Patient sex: F
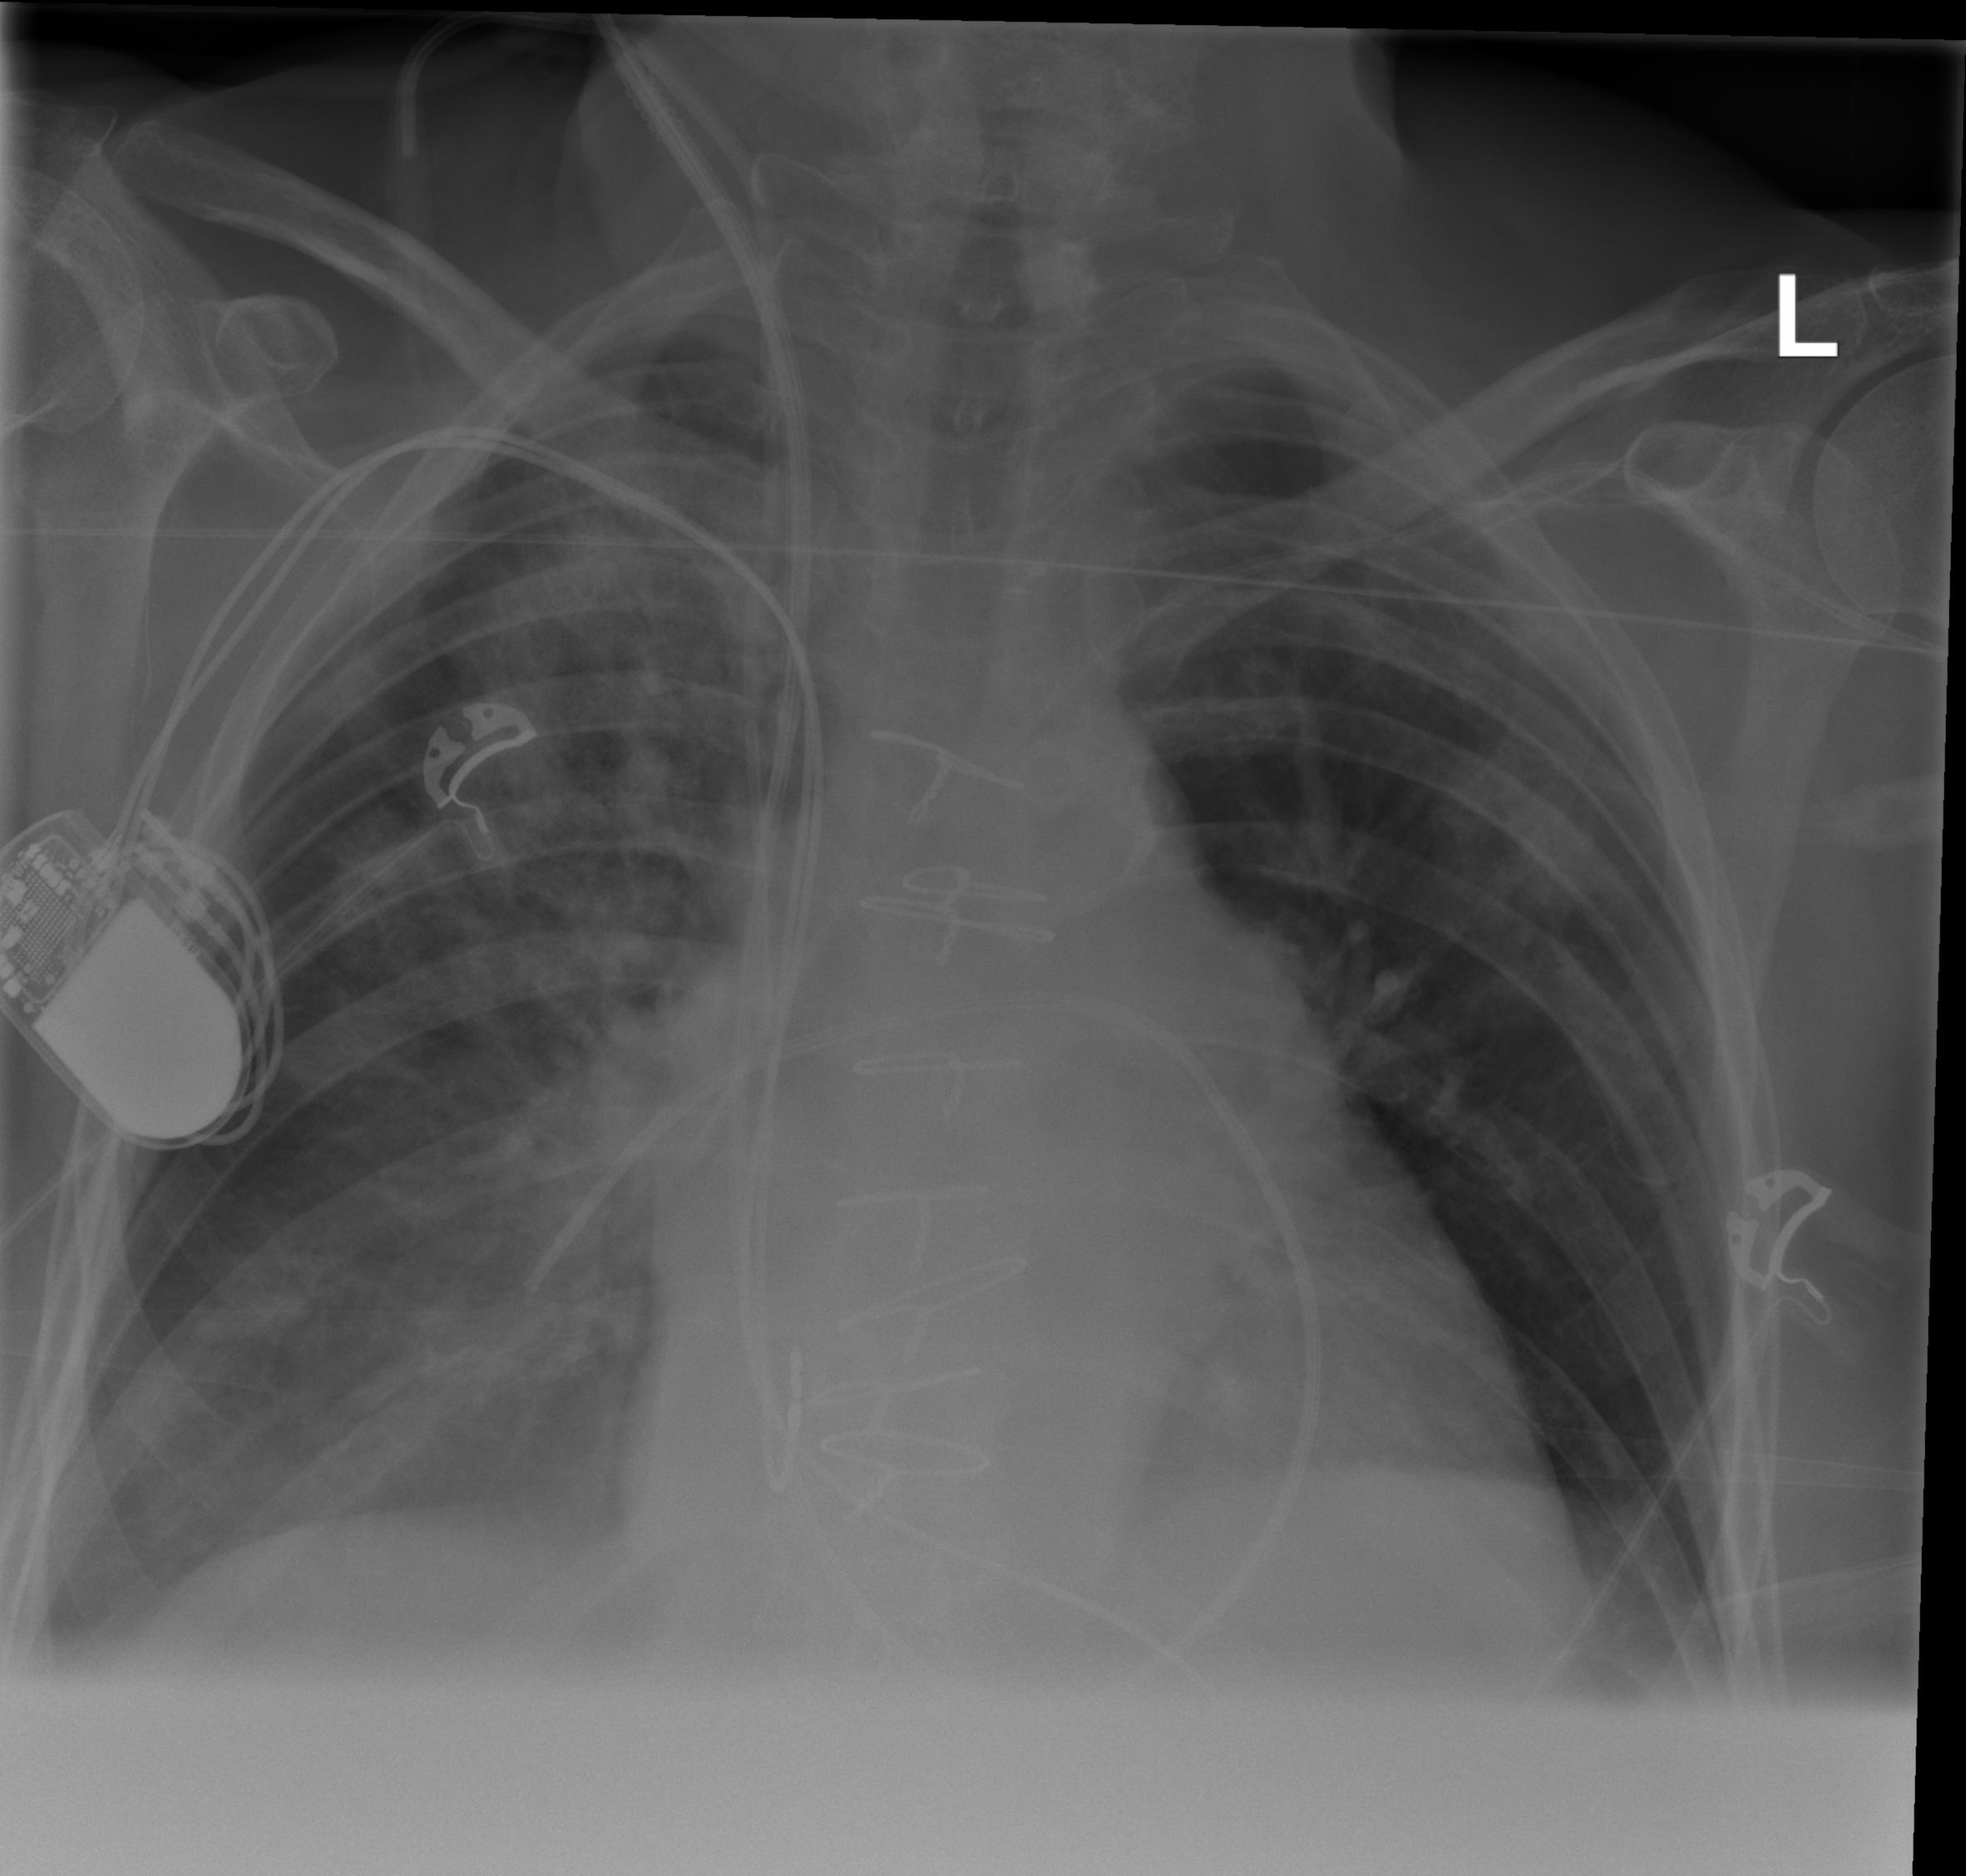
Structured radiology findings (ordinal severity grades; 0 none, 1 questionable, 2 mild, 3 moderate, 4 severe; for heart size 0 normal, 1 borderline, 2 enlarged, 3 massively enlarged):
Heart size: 0
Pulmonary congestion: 0
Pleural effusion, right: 0
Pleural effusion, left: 0
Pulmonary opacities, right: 3
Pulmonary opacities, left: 2
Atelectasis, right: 0
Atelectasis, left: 0